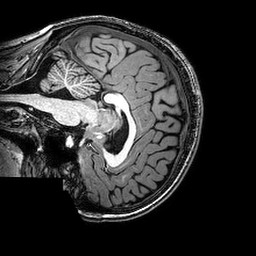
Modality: T1w
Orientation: sagittal
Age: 20
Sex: female
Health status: healthy
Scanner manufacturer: philips
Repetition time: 0.008334 s
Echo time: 0.00384 s